Question:
I'd like to replace each match like this:
'''
fn.doc(
fn.collection(
fn.distinctValues( # convert to camelcase also
'''
I'm able to find the matches using regex but not sure how to do replacements
.Here's the regex '(\w+)(:)(\w+-\w+\()|(\w+)(:)(\w+\()'
<URL>
'''
let $local-config := fn.doc($alert-action)/alert:action/alert:name
let $local-coll := fn.collection($uri)/alert:action/alert:name
let $global-coll := fn.distinctValues(fn.collection($global-uri)/alert:action/alert:name[../alert:name = 'ml_alert_action_17_01_action'])
'''
Please help!
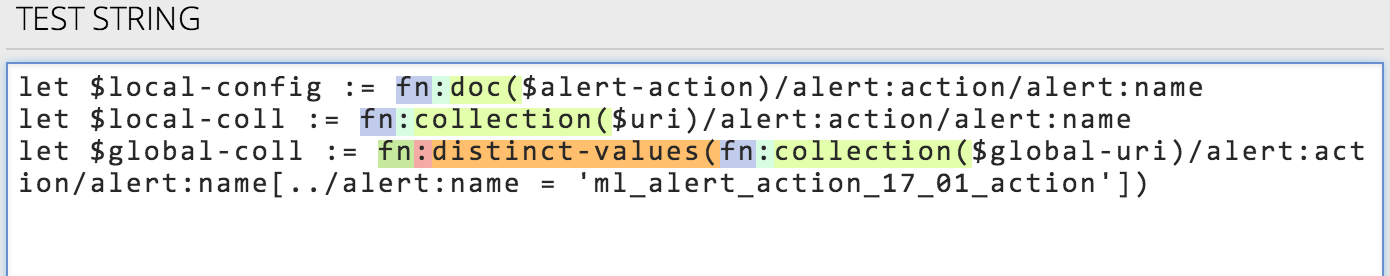
Answer: The following simple regex should work:
'''
use strict;
use warnings;
my $data = do {local $/; <DATA>};
$data =~ s/(\w+):(\w+)-?(\w*)\(/$1.$2\u$3(/g;
print $data;
__DATA__
let $local-config := fn:doc($alert-action)/alert:action/alert:name
let $local-coll := fn:collection($uri)/alert:action/alert:name
let $global-coll := fn:distinct-values(fn:collection($global-uri)/alert:action/alert:name[../alert:name = 'ml_alert_action_17_01_action'])
'''
Outputs:
'''
let $local-config := fn.doc($alert-action)/alert:action/alert:name
let $local-coll := fn.collection($uri)/alert:action/alert:name
let $global-coll := fn.distinctValues(fn.collection($global-uri)/alert:action/alert:name[../alert:name = 'ml_alert_action_17_01_action'])
'''
### Enhancement for 3+ words
To handle more than 2 words, you can change the regex to the following:
'''
$data =~ s{(\w+):([\w-]+)(?=\()}{"$1.".lcfirst join '', map ucfirst, split /-/, $2}eg;
'''
Or if your perl version supports the '/r' switch:
'''
$data =~ s{(\w+):([\w-]+)(?=\()}{"$1.".$2=~s/-(.)/\u$1/gr}eg;
'''